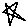
Label: star